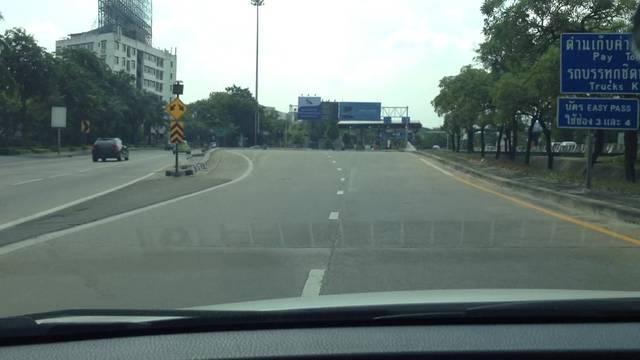
Region: Thailand
Coordinates: 13.774, 100.607